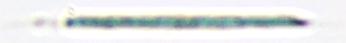
Label: Rhizosolenia